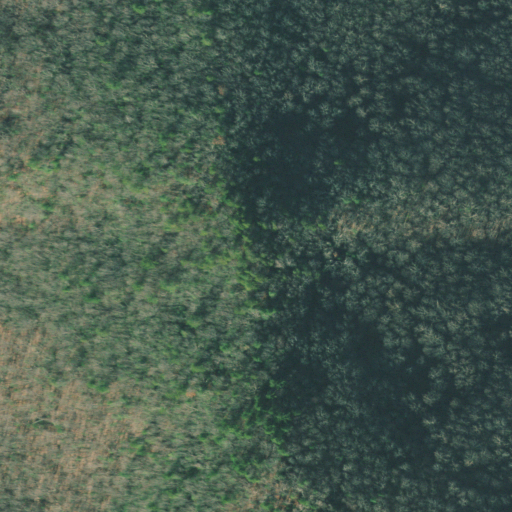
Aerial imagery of ridge(s) in Georgia named Burnt Ridge containing deciduous forest and mixed forest